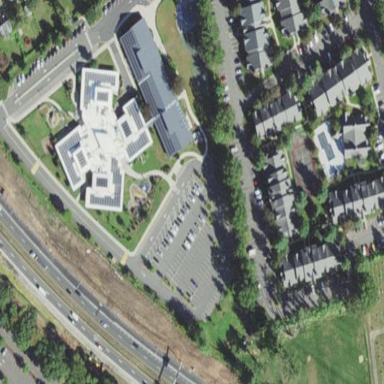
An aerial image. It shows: School building.